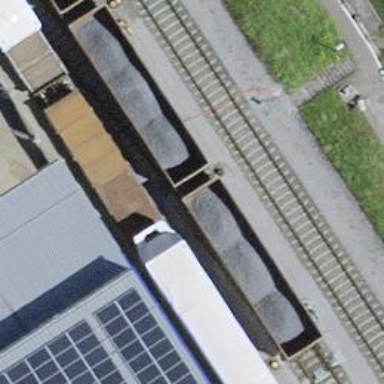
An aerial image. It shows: Railway switch.